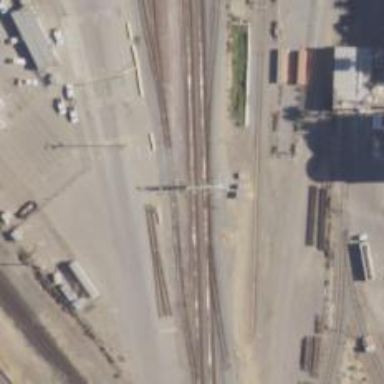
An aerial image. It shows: Railway signal.